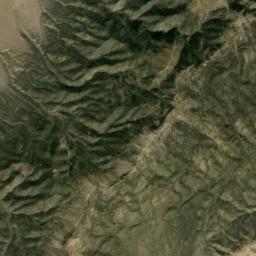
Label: mountain